Question: I am needing to use the Google Calendar API to retrieve even data from my calendar.
I created my application and created my server API Key. I entered in my IP address (Since i am running on my test server).
After that, i created my simple PHP file that uses Curl to request data from Google's Servers. The File looks like this:
'''
$ch = curl_init();
curl_setopt($ch, CURLOPT_SSL_VERIFYPEER, true);
curl_setopt($ch, CURLOPT_RETURNTRANSFER, true);
curl_setopt($ch,CURLOPT_URL,"https://www.googleapis.com/calendar/v3/calendars/myCalendarEmail@gmail.com/events?maxResults=15&key={My Key}");
$result=curl_exec($ch);
echo $result;
'''
However, when this is executed, i recieve this JSON (Error):
'''
{
"error": {
"errors": [
{
"domain": "usageLimits",
"reason": "accessNotConfigured",
"message": "Access Not Configured. Please use Google Developers Console to activate the API for your project."
}
],
"code": 403,
"message": "Access Not Configured. Please use Google Developers Console to activate the API for your project."
}
}
'''
I even entered the URL in my browser and got Data. After a couple hours of messing around with it, my browser returns the same error message? Did i miss something, or is this just a bug?
Here is what the API Console gives me (This proves when i said it worked in my browser and not via Curl)

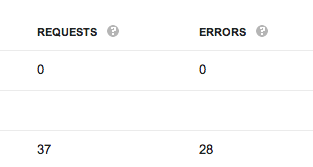
Answer: After waiting two days the API responses started to work. This confuses me very much, and i really expected a more professional API from Google. I will continue to watch this question until someone posts a real fix to this issue. Thanks.